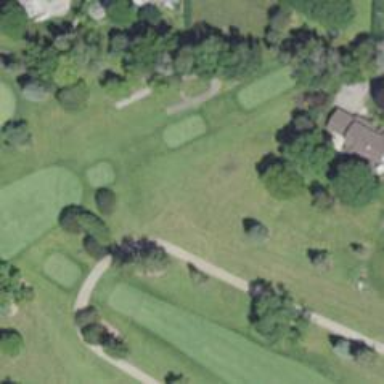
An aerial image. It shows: Grass area designated as golf tee.